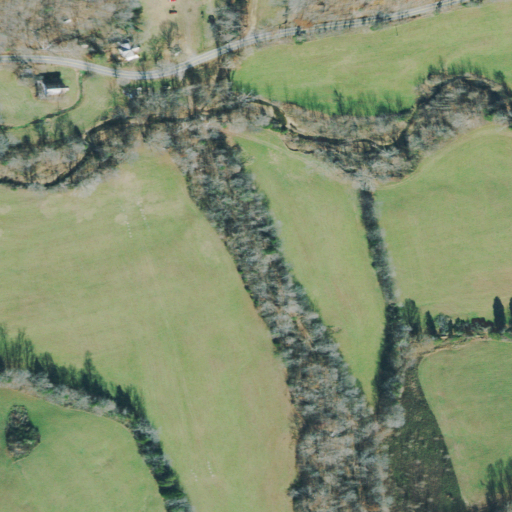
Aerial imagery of valley in Tennessee named Price Hollow containing pasture, deciduous forest, mixed forest, open development, grassland, and low intensity development